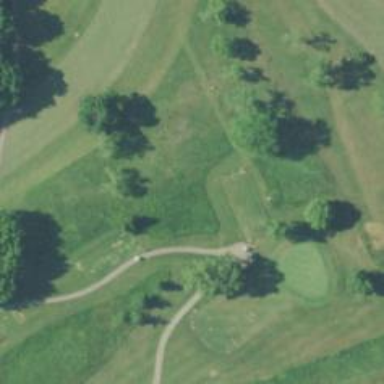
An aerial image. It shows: Service road used as golf cart path.